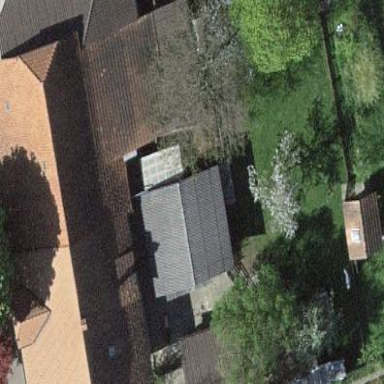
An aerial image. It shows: Farm building.